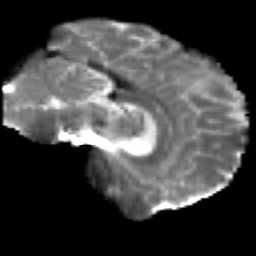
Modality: T2w
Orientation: sagittal
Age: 31
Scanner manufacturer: siemens
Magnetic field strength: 3 T
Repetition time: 2.2 s
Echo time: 0.084 s